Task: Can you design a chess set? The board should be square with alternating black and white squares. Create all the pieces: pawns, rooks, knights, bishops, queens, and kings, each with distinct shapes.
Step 2461:
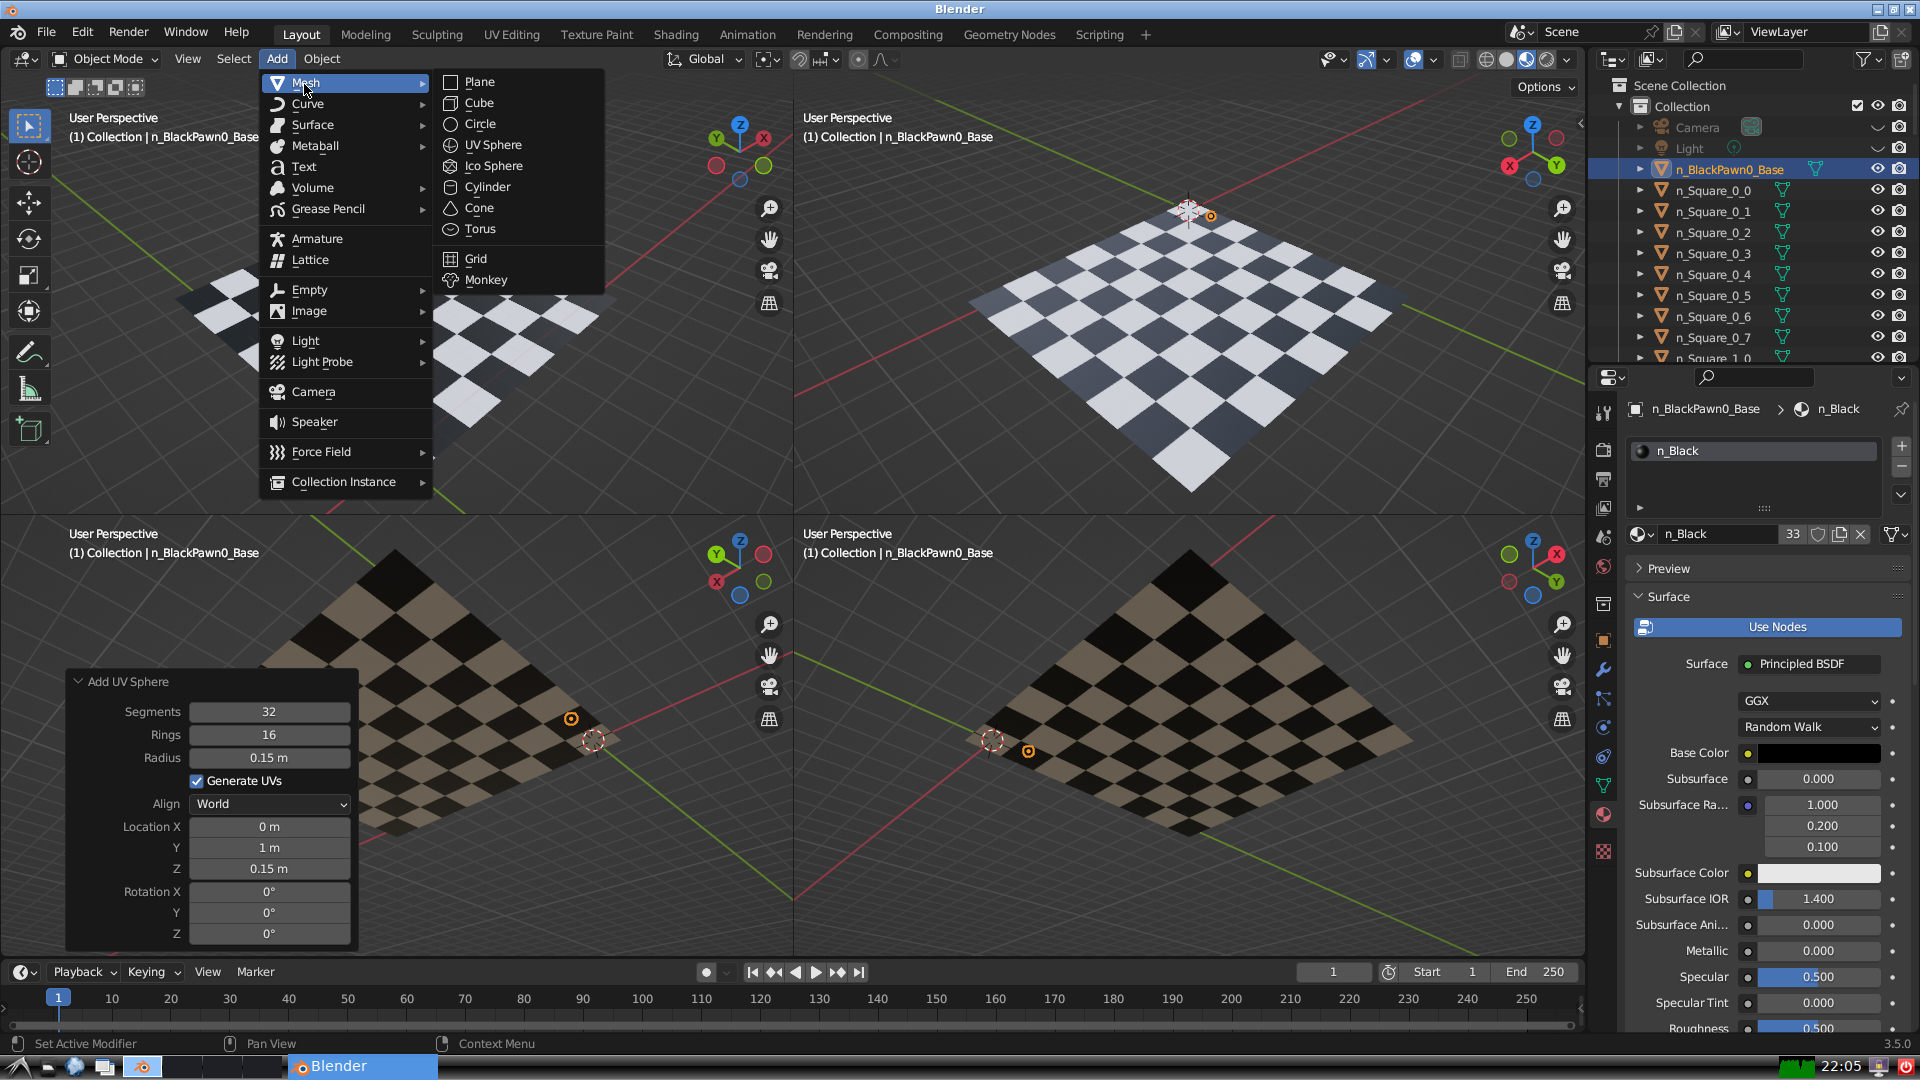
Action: {"mouse_move": [499, 187]}